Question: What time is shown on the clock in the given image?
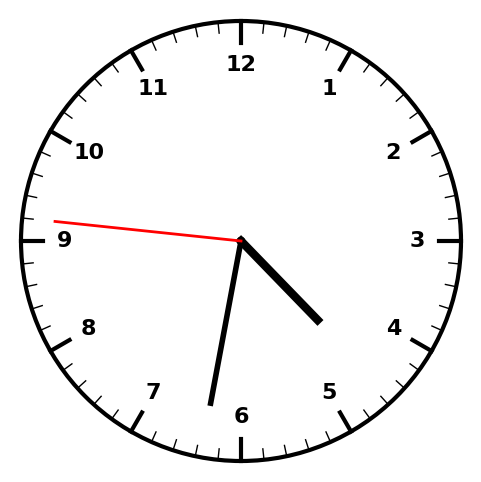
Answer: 04:31:46